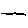
Label: line